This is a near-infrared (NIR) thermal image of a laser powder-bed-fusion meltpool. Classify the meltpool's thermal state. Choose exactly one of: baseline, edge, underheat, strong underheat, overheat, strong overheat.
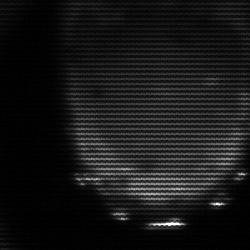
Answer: edge